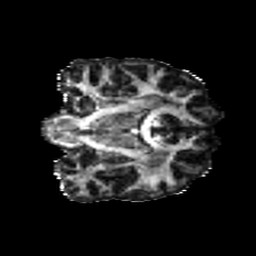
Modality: FA
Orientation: coronal
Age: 31
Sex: female
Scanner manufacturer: ge
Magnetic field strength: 3 T
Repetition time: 7.8 s
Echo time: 0.0606 s